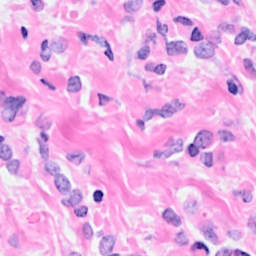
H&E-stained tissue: Breast